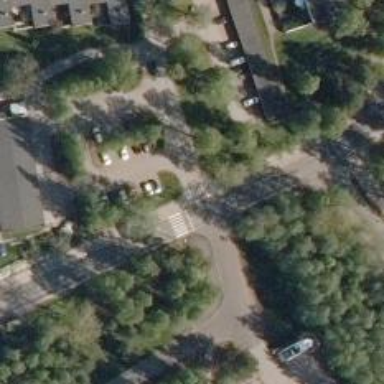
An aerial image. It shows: Road with "give way" sign.